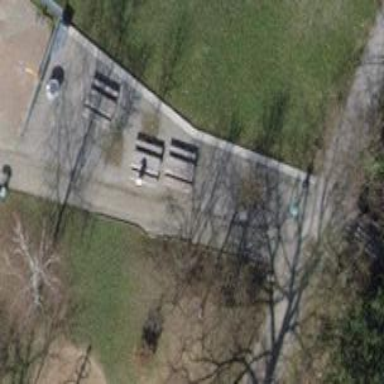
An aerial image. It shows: Brown picnic table on leisure land.